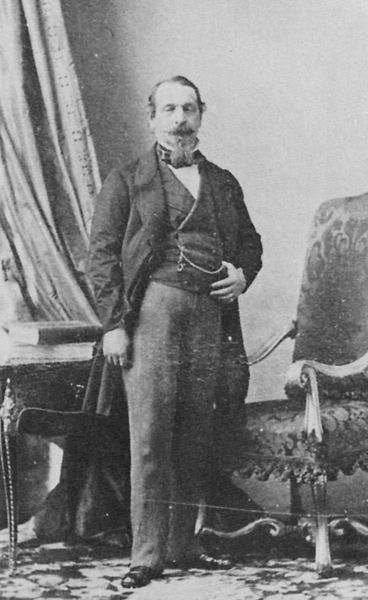
Titel: Napoléon III.
Künstler: Andrè Adolphe Eugené Disdéri
Institution: Privatsammlung
Schlagwörter: hand, mann, schatten, umhang, weiß, fenster, grau, haar, hell, holz, licht, raum, schwarz, stirn, stuhl, tisch, zimmer, blick, muster, rock, schleife, teppich, alt, anzug, bart, hemd, hose, jacke, schnurrbart, wand, augen, falten, gesicht, kragen, samt, stehen, vollbart, bildnis, herr, hände, innenraum, möbel, portrait, porträt, rückenlehne, vorhang, boden, mantel, pose, sessel, stehend, innen, front, scheitel, vornehm, füße, bücher, schreibtisch, armlehne, lehne, haltung, schuhe, kette, klein, inszenierung, frack, schnäuzer, gardine, polster, dichter, atelier, uhr, teppichboden, bauch, kontrapost, knöpfe, fliege, gehrock, jackett, kinnbart, revers, schnauzer, weste, ring, geschlossen, foto, fotografie, photographie, gemustert, truhe, buch, lehnstuhl, steht, schwarzweiss, bürger, schuh, brokat, spitzbart, photo, uhrenkette, uhrkette, armlehnen, voluten, frag, cut, bürgerlich, binder, halsbinde, taschenuhr, sekretär, vorhand, lackschuhe, fotographie, schwar, gründerzeit, studio, zwirbelbart, schwrz, fester, nadar, leger, doppelreiher, inszeniert, zweireiher, posträt, st4hen, stand spiel bein, ganzkörperbildnis, karl may, mart, geschwungene, 19. jahrhundert, m, 19. jh., zu, vorhangschuh, vinnbart, potrrait, potrae, #buch, uhrkestte